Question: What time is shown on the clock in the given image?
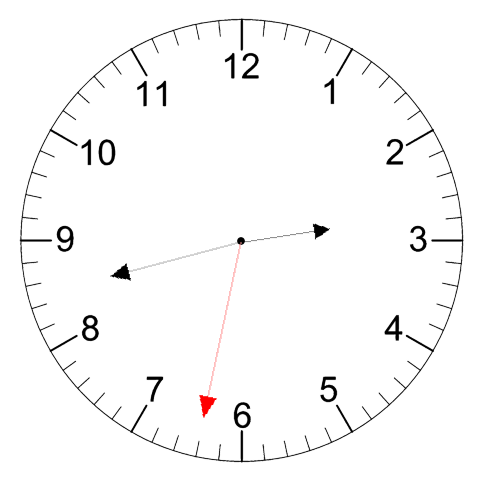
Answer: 02:42:32